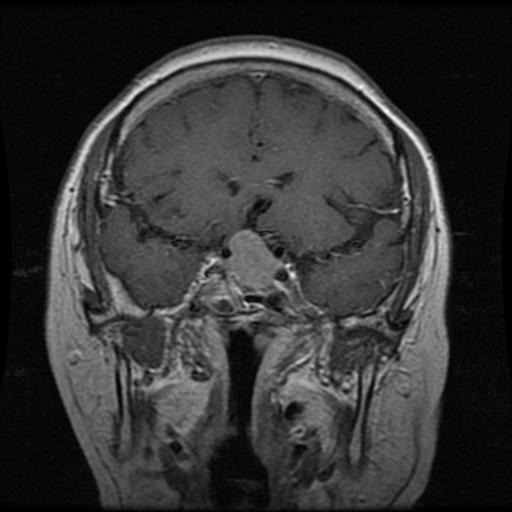
Label: pituitary